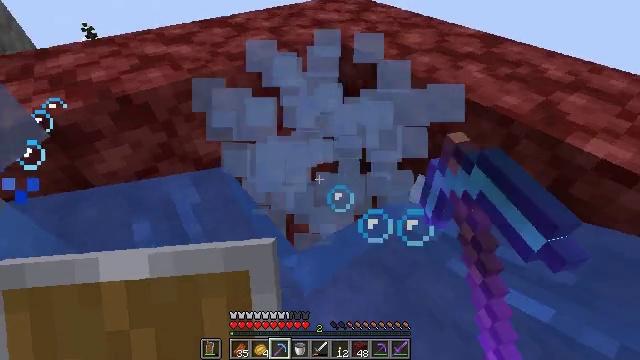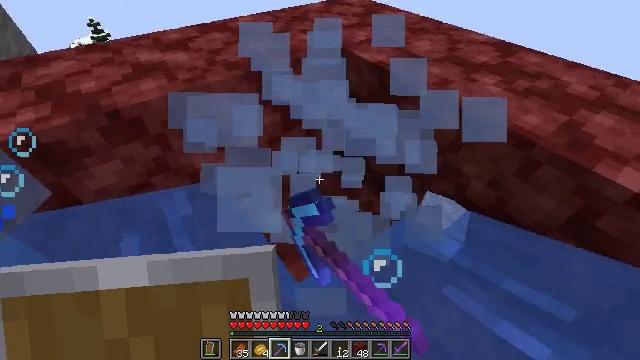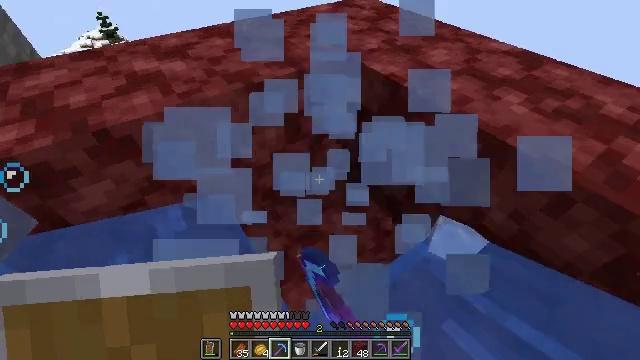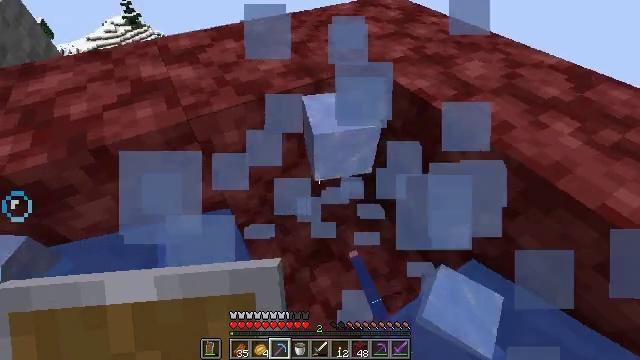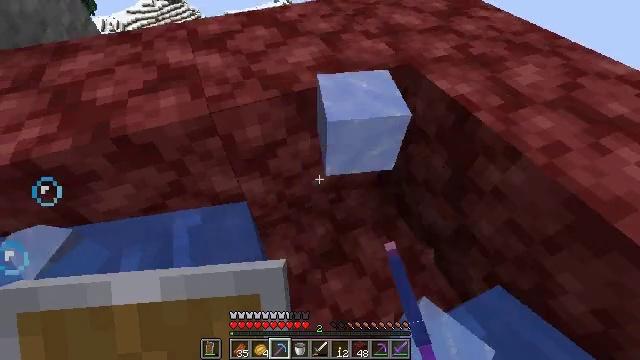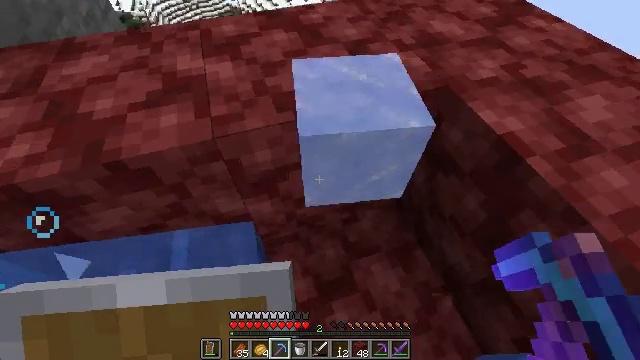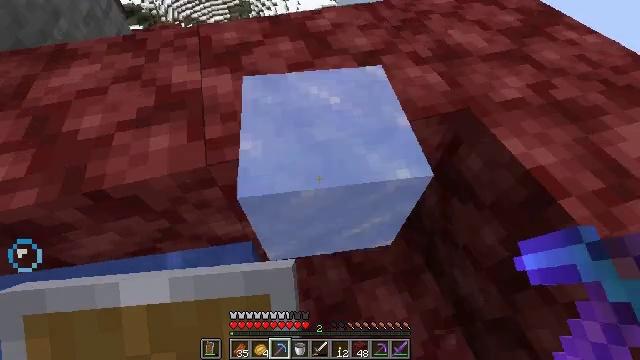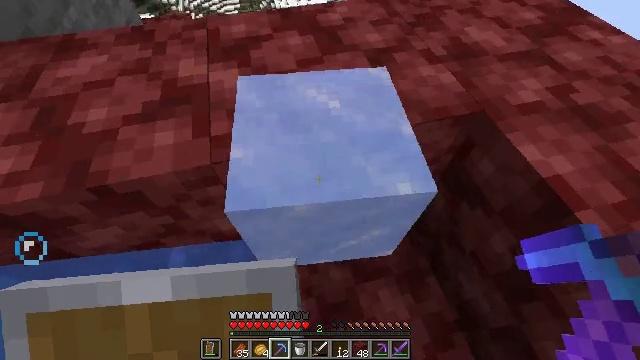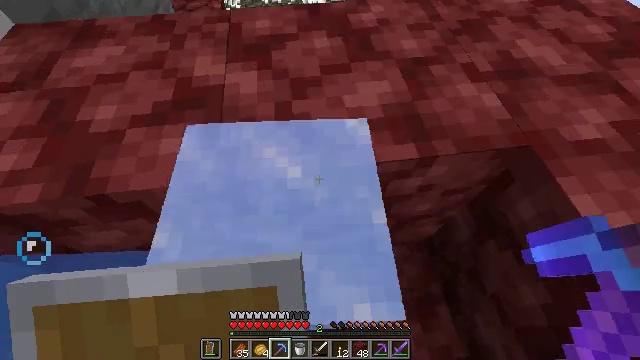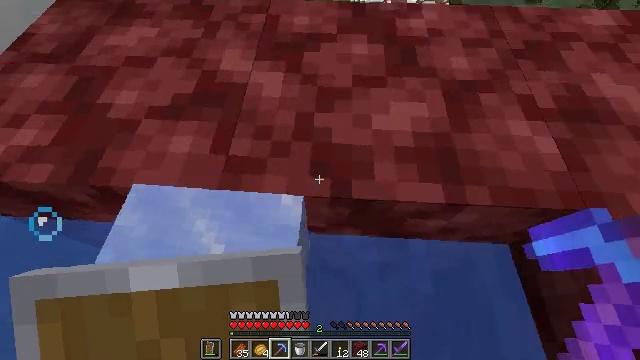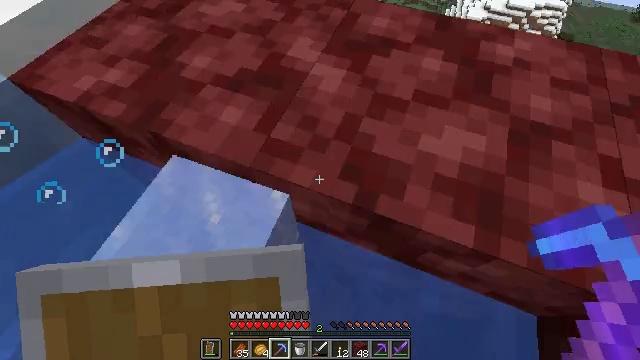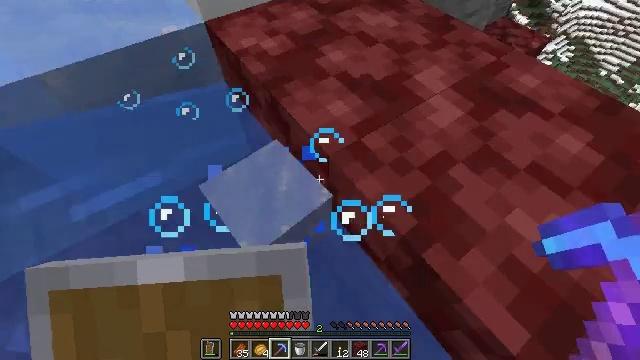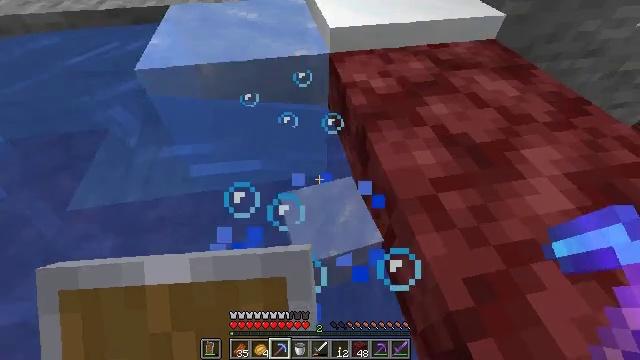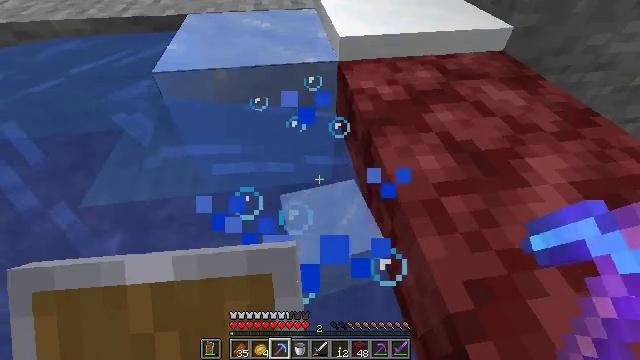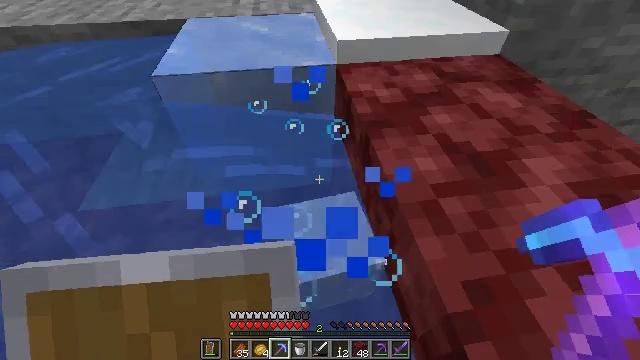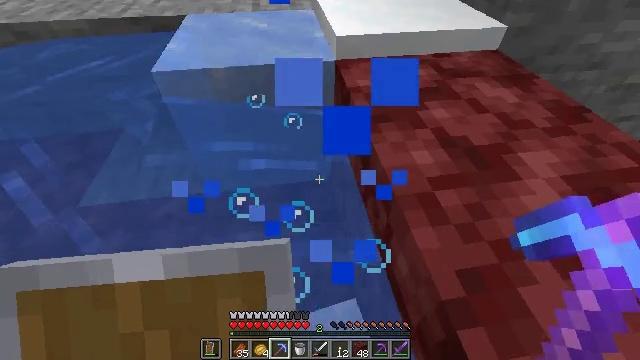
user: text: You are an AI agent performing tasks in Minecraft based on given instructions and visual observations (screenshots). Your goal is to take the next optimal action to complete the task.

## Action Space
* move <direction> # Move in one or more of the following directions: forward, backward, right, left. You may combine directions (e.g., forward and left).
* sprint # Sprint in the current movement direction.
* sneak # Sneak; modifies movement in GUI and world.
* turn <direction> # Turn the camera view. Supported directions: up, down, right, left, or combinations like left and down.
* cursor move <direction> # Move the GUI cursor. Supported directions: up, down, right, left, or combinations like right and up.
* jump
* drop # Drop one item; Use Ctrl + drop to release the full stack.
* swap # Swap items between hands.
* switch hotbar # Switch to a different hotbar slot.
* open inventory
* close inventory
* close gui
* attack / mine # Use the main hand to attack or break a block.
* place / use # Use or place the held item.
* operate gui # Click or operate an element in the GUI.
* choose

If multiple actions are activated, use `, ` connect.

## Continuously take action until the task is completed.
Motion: motion action
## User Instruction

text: Break the ice to collect it.
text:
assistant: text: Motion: move forward, turn left, attack / mine
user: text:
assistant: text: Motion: move forward, turn left
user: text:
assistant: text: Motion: move forward, turn left and down
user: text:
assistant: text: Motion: move forward, turn left and down
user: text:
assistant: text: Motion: move forward, turn left and down
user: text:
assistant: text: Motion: move forward, turn left
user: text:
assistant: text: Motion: move forward, turn left and down
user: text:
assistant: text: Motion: move forward, turn left and down
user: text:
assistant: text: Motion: move forward, turn left and down
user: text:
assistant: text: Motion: turn left
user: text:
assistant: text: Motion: turn left and up
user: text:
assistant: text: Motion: turn left and up
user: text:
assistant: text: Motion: turn left and up
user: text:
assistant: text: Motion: no_op
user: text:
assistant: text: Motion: no_op
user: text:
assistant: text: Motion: turn down
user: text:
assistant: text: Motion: turn up
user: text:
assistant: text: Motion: turn right and up
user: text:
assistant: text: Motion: turn left and up
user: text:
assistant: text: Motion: turn left and up
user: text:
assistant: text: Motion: turn left and up
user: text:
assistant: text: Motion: turn left and up
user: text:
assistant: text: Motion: turn left
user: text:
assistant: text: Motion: turn left and down
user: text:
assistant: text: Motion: turn left and down, attack / mine
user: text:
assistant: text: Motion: attack / mine
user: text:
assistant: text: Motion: attack / mine
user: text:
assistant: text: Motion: attack / mine
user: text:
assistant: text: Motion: attack / mine
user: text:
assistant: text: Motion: attack / mine